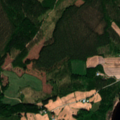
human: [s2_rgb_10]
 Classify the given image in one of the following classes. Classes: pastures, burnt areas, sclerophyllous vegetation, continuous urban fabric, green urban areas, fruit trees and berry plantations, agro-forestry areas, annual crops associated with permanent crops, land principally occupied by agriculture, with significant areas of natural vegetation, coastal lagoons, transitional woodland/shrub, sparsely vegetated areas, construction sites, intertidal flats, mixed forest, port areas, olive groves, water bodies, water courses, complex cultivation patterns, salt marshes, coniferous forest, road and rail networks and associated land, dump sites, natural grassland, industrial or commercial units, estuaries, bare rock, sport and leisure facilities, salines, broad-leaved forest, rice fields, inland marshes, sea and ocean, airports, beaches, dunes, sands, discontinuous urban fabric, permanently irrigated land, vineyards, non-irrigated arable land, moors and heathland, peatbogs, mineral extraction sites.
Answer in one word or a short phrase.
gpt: land principally occupied by agriculture, with significant areas of natural vegetation, coniferous forest, mixed forest, transitional woodland/shrub, water bodies